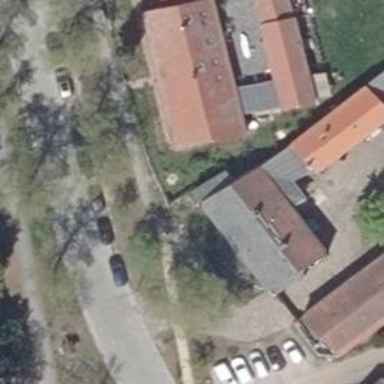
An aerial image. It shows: Detached building with gabled roof made of red roof tiles.